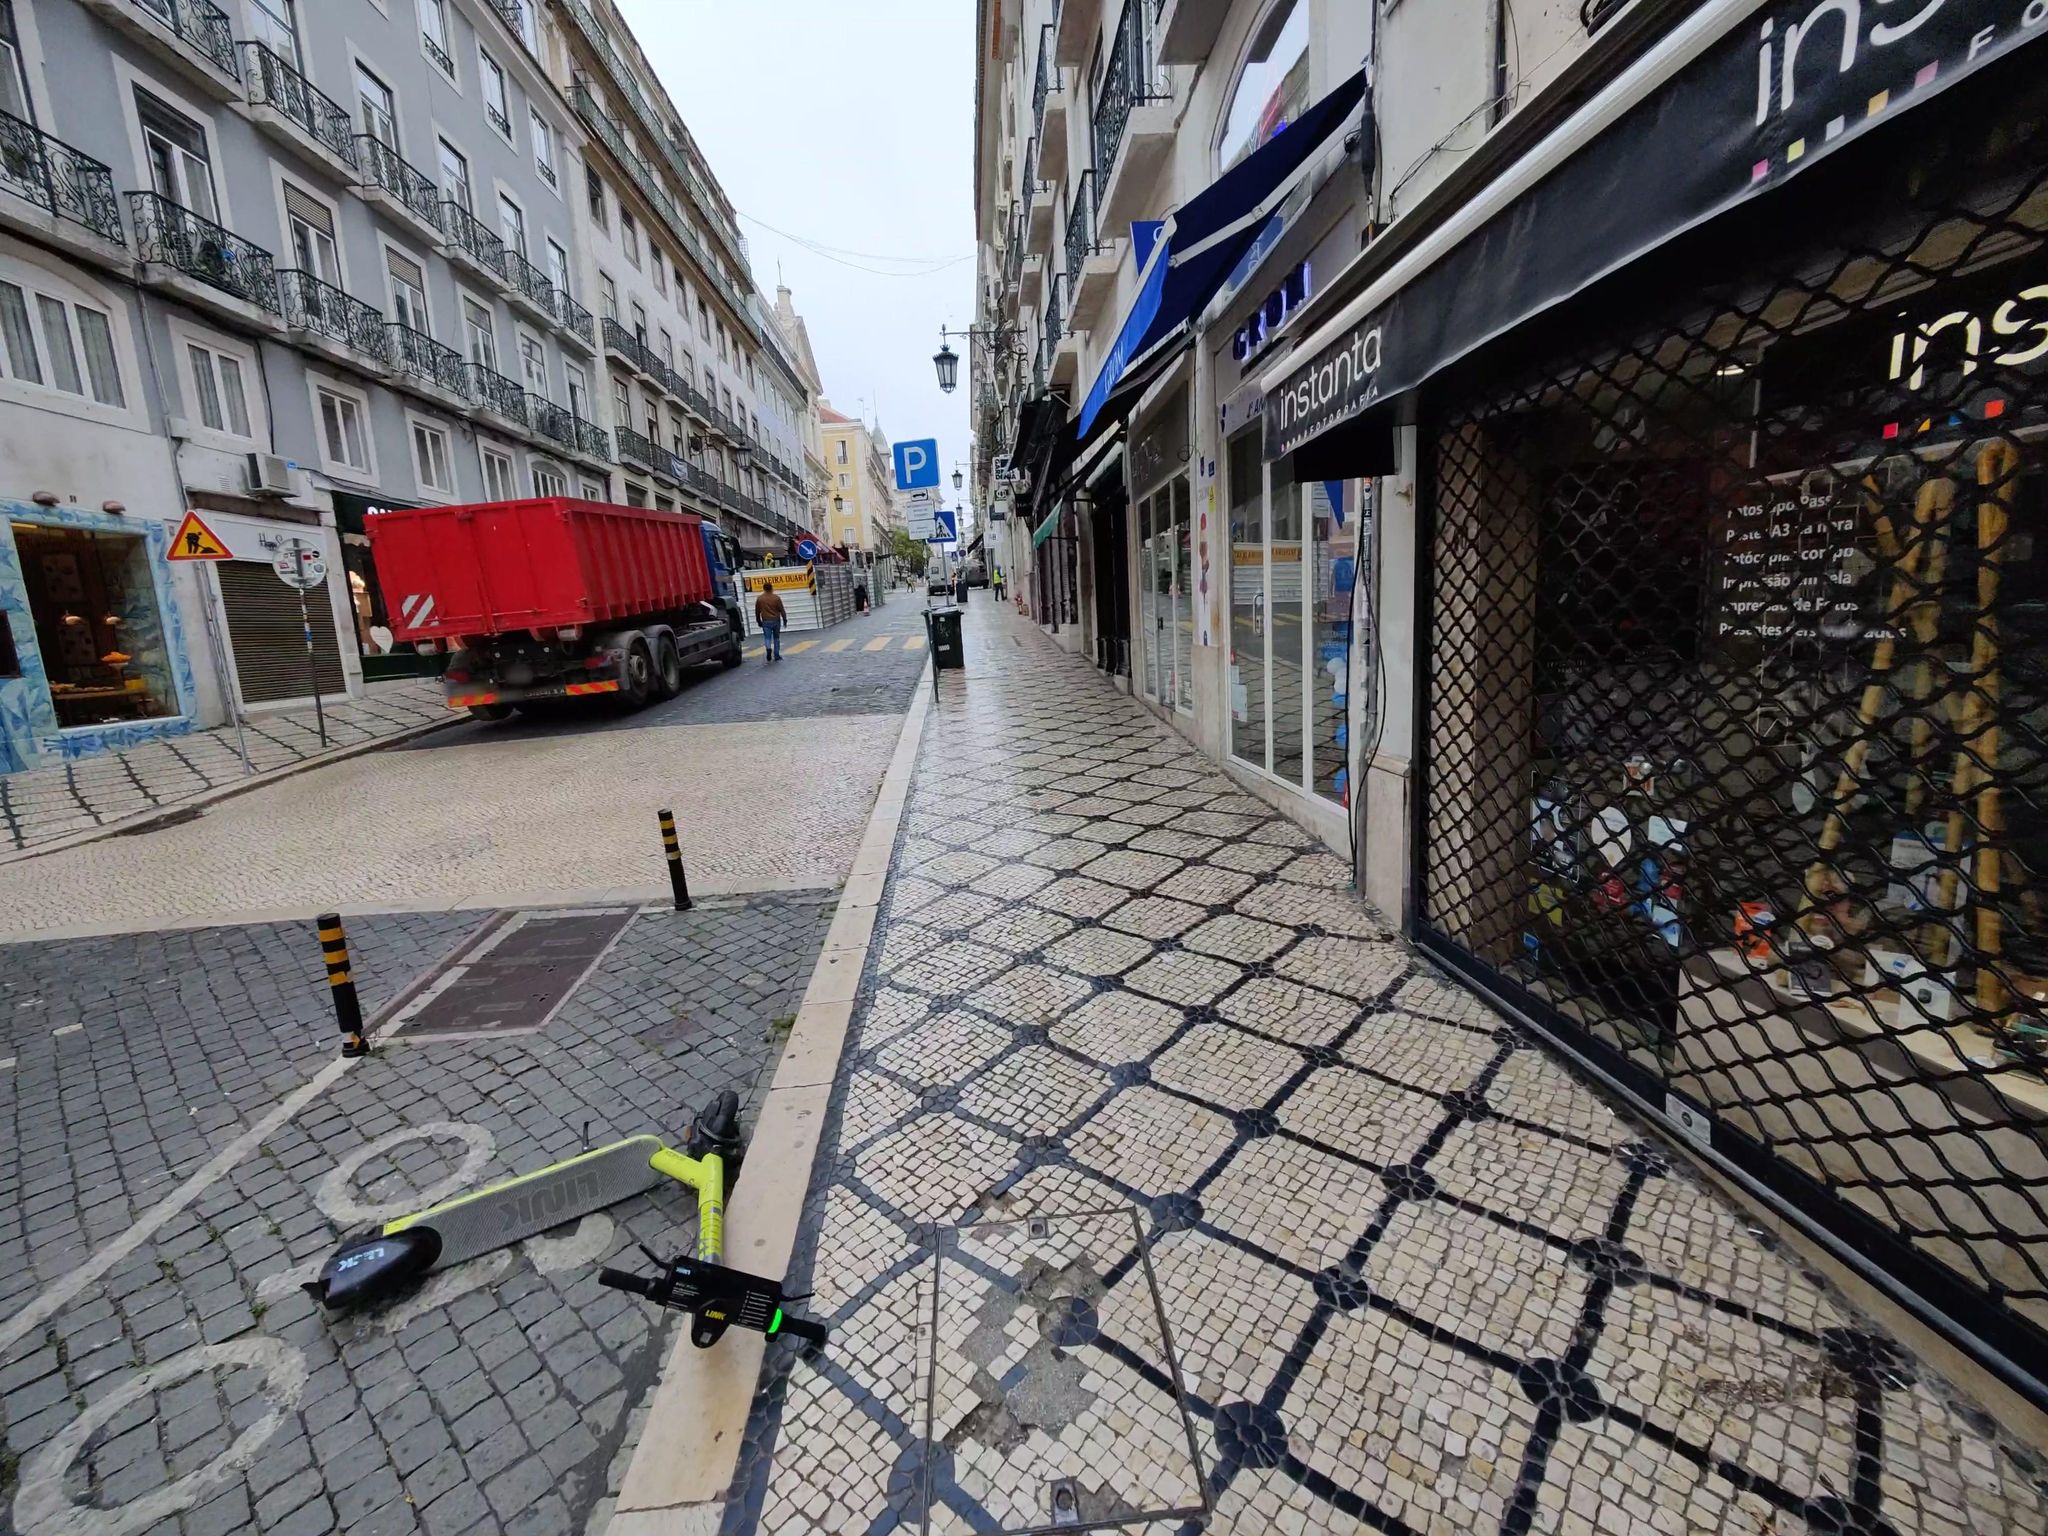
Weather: clear
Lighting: day
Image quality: good
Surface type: walking surface
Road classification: residential
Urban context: urban centre
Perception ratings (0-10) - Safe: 2.72, Lively: 8.36, Beautiful: 0.64, Boring: 0.91, Depressing: 6.43, Wealthy: 5.91